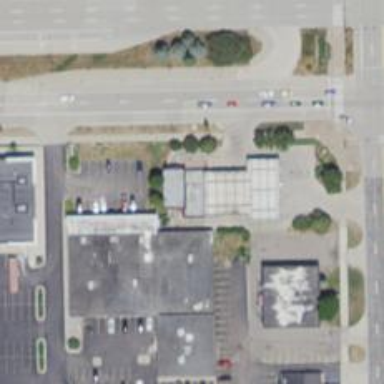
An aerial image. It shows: Convenience shop.